Interaction volume radius: 5 \u00c5
Interaction volume height: 25 \u00c5
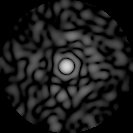
Disorder parameter: 0.8506